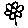
Label: flower